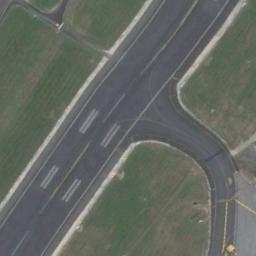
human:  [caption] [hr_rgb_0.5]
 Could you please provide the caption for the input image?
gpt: The runway with several touchdown zone markings connects another road .

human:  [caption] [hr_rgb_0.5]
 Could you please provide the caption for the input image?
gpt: There are green lawns next to the two crossing runways, With white dashes of varying thickness on the runways .

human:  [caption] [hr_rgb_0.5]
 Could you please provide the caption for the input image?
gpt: The runway is on the grass .

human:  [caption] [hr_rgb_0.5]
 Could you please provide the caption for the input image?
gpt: The grass is beside the runway .

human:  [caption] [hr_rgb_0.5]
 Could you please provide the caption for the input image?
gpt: There are some green lawns beside the runway .